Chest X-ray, AP view. Patient: 55 years old, sex F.
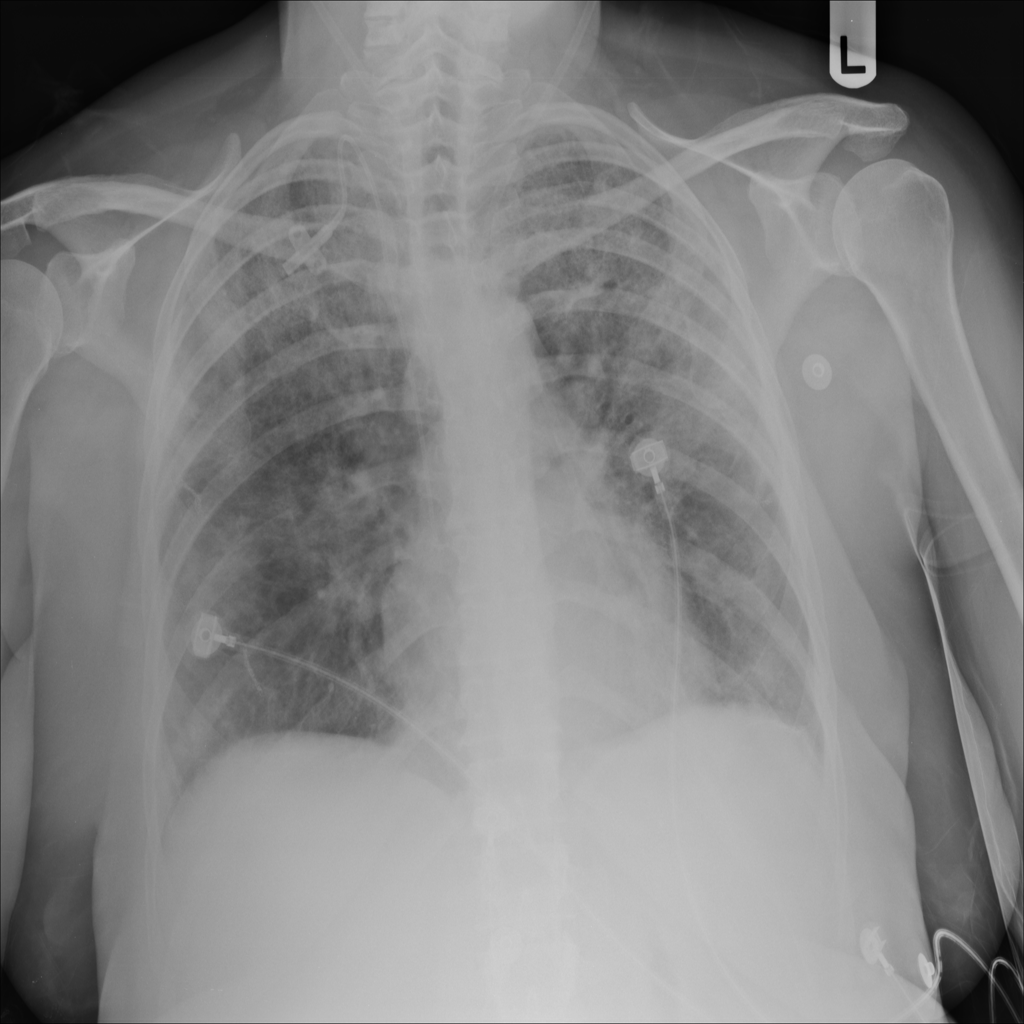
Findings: Infiltration